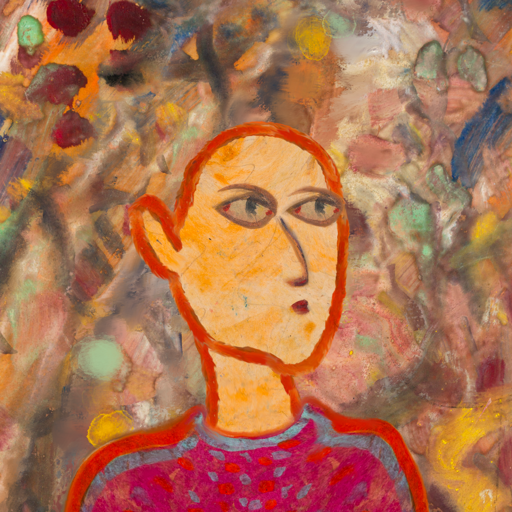
Background: Mother_And_Son_Mother, Head And Neck Side: Experience, Face Side: GypsyMother, Bust: Sisters, Hair Side: Blank, Head Accessory: Blank, Second Necklace: Blank, Necklace: Blank, Baby: Blank